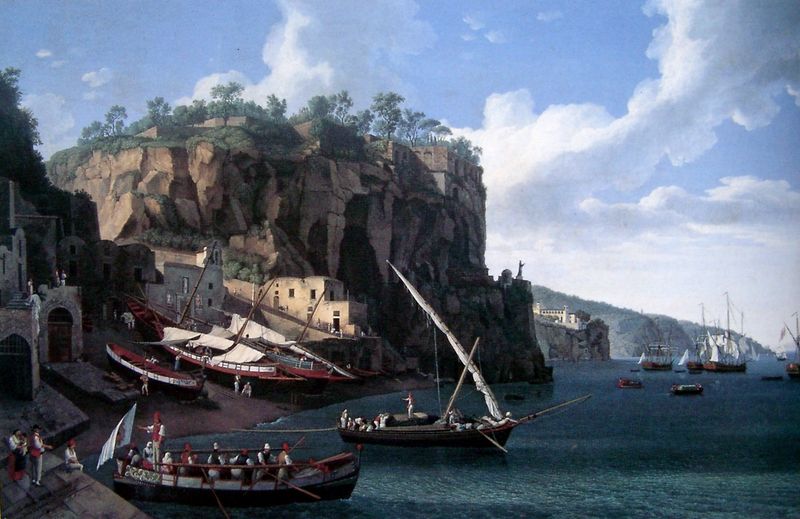
Titel: Die Marina Piccola in Sorrent
Künstler: Jacob Philipp Hackert
Standort: Napoli
Institution: Museo e Certosa di San Martino
Schlagwörter: baum, berg, blau, felsen, gemälde, himmel, laub, mann, meer, schatten, wasser, weiß, wolken, aquarell, bäume, grün, landschaft, menschen, ocker, see, stadt, ufer, braun, fenster, frankreich, hut, hüte, licht, männer, schwarz, zeichnung, gebäude, haus, rot, wolke, beige, leute, mützen, stein, steine, häuser, hügel, natur, sonne, realismus, personen, wald, boot, boote, ruder, küste, schiff, schiffe, segel, segelboot, segelschiffe, sommer, strand, wellen, bogen, fahnen, italien, ort, süden, türen, vedute, fahne, fischer, flagge, mast, schiffer, segelschiff, berge, fels, gebirge, hang, klippen, dorf, mauer, weis, hafen, kähne, rundbogen, werft, kai, masten, ölgemälde, pier, seemänner, seestück, steg, treppe, vert, tor, bucht, segelboote, klippe, ozean, segeln, steilküste, ortschaft, stadtansicht, bögen, italie, village, burg, abschied, wälder, blanc, chapeau, matrose, tore, maison, rouge, ankern, griechenland, siedlung, verblauung, matrosen, bateaux, marine, seefahrer, arbre, ciel, paysage, peinture, anlegestelle, azur, eau, ville, mittelmeer, bleu, montagne, dort, maisons, port, voile, calme, seegel, cité, ile, felden, dock, küstenstadt, nuage, nuages, seeleute, rochers, arbres, genre, rocher, thronen, osmanen, felsküste, drapeau, colline, tableau, türken, gens, statue, mer, pecheur, plage, voiles, voiliers, grec, barques, navire, voilier, barque, grece, ruine, rivage, bateau, marin, bonnet, villa, fort, aufbrechen, marchand, schff, escaliers, ponton, falaise, mat, roche, marins, lichten, océan, anker lichten, pecheurs, pord marchand, wasser boote, rive, navigation, rame, forteresse, kalt-warm-kontrast, pêche, medditéranée, meditérranée, végétation, caravelles, rames, cravelle, caravelle, escarpement, restaurant, roug, bateua, embarcation, équipage, brques, navires, voilure, mar, invasion, vilalge, eau salée, pins parasols, cyclade, fallaise, carque, arret, rocheux, galère, banche, luftperspecktiv